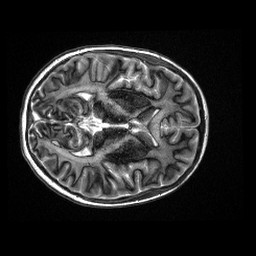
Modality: MP2RAGE
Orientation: axial
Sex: female
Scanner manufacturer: siemens
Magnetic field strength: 3 T
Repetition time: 5 s
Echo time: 0.00368 s